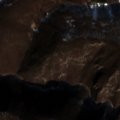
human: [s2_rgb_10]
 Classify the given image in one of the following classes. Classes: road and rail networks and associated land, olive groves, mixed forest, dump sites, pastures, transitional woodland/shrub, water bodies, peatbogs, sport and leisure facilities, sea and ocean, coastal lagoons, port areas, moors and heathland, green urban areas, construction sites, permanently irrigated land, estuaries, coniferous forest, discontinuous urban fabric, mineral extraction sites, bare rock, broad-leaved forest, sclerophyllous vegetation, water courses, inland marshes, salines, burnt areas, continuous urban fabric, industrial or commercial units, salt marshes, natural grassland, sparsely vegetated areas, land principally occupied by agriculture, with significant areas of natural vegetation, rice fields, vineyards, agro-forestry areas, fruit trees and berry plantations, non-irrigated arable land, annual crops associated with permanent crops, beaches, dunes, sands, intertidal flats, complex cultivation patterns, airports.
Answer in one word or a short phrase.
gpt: broad-leaved forest, transitional woodland/shrub